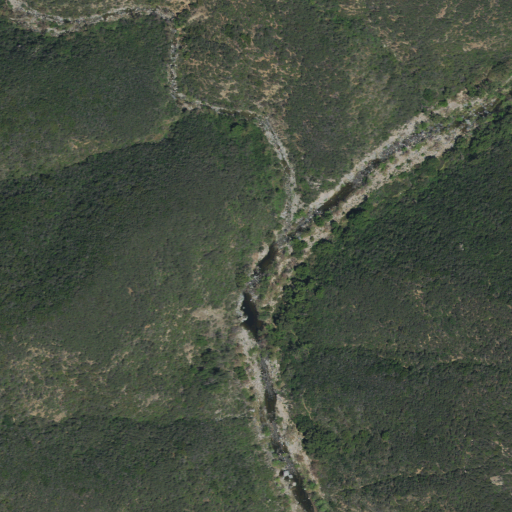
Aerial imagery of valley in California named Nickel Canyon containing shrub, open development, mixed forest, and low intensity development